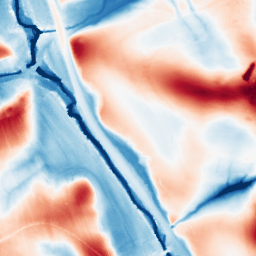
Category: edge_preserving
Decomposition family: guided
Decomposition parameters: radius: 32
eps: 0.001
Upsampling method: bspline
Upsampling parameters: scale: 8
Upsampling scale: 8